Field crop: tomato
Growth stage: 1
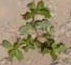
Species: portulaca